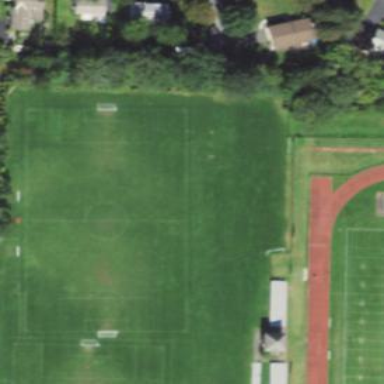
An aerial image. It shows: Grass pitch designated for multiple sports activities.